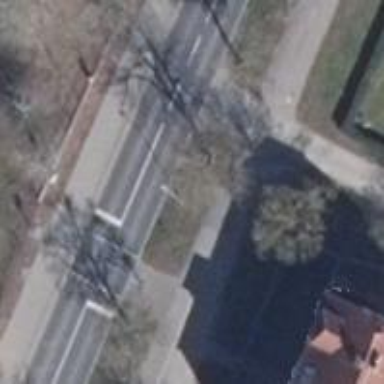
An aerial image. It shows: Road crossing with traffic signals.